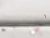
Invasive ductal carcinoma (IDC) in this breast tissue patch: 0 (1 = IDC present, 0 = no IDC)